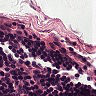
Metastatic tissue present: no